Chest X-ray. View position: PA
Patient age: 26
Patient sex: M
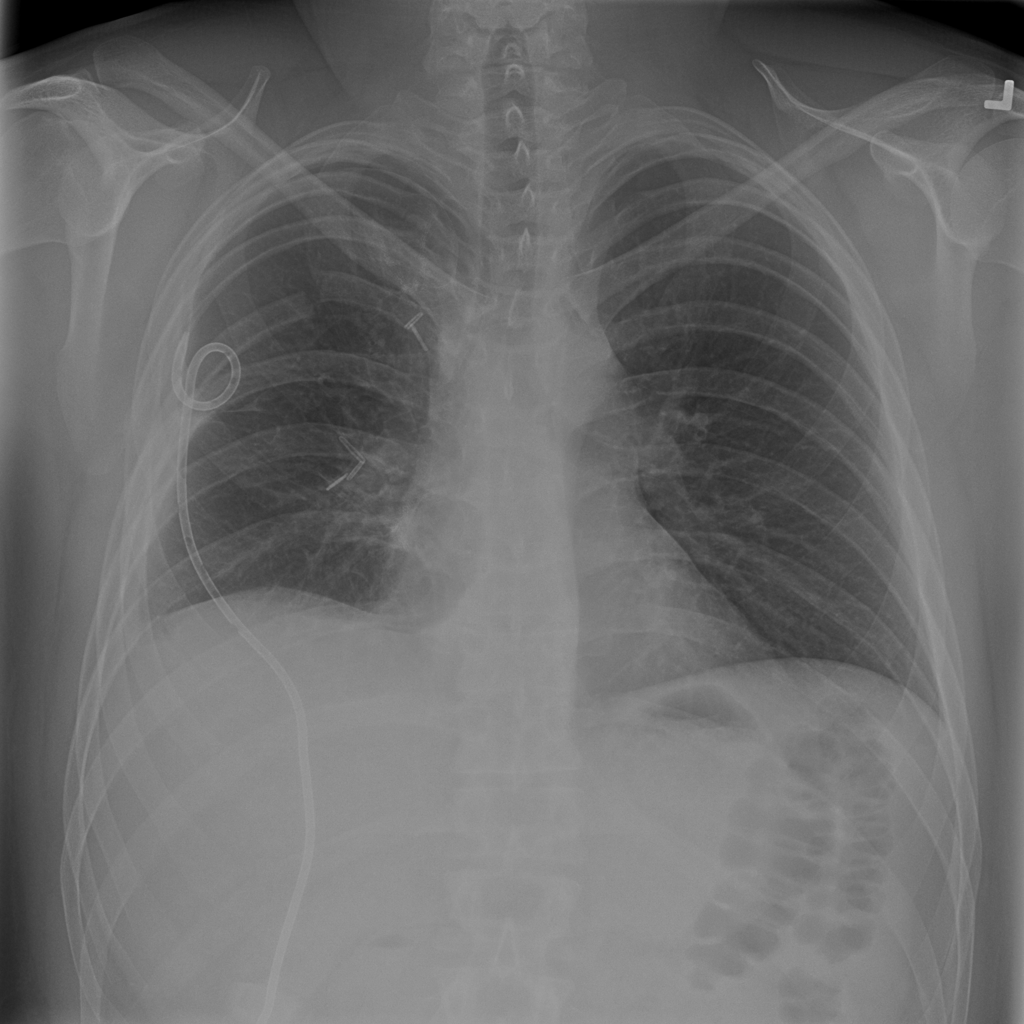
Finding: Pneumothorax